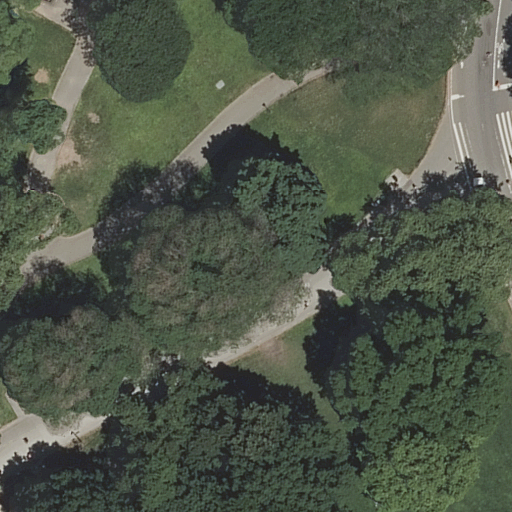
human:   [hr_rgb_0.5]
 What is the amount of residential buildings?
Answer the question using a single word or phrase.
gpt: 1

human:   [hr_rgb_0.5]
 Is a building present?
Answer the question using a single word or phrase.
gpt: yes

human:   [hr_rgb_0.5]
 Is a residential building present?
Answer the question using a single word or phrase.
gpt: yes

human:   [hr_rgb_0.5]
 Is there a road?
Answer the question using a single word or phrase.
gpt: yes

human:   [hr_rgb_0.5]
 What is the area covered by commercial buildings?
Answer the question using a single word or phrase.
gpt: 0m2

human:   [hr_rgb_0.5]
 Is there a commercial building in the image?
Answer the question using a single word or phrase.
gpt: no

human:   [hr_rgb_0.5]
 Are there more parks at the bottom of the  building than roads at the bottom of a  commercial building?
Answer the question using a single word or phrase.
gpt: no

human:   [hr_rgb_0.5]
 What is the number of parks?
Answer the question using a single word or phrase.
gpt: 1

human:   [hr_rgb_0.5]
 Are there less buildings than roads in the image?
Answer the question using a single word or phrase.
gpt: yes

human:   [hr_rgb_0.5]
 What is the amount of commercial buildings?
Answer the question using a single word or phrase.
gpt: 0

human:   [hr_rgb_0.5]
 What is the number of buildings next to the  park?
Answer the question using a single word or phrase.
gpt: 1

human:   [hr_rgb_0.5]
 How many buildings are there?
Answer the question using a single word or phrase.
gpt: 1

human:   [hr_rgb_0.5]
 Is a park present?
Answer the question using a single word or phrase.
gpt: yes

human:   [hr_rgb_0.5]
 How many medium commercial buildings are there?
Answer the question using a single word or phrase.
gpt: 0

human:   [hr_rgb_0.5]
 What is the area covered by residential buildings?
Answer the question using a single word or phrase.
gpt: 12m2

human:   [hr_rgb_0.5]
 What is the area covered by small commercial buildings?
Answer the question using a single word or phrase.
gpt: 0m2

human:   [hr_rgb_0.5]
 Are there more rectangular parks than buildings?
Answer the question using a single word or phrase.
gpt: no

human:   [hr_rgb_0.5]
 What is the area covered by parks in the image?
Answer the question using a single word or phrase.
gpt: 222m2

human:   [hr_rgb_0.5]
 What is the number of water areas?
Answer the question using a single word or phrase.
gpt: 0

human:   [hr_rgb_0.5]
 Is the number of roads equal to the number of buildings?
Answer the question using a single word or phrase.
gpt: no

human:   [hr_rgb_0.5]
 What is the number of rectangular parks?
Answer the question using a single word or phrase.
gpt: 1

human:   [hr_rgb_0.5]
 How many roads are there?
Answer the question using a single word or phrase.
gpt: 6

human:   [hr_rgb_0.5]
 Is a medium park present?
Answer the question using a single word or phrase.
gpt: yes

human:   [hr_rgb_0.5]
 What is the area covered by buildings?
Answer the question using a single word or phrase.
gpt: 12m2

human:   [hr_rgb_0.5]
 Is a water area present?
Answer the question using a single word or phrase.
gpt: no

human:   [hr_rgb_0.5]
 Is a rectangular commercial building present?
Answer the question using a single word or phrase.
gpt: no

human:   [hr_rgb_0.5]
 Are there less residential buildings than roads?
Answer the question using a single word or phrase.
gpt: yes

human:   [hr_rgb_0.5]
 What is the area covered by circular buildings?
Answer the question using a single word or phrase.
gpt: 0m2

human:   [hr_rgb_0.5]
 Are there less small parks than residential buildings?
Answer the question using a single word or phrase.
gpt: yes

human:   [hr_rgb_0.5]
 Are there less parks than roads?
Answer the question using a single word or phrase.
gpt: yes

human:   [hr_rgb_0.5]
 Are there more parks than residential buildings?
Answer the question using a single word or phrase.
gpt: no

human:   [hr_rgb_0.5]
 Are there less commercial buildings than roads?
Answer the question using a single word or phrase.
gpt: yes

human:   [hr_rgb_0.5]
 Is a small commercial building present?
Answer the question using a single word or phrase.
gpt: no

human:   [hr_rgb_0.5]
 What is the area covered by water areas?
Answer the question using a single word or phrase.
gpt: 0m2

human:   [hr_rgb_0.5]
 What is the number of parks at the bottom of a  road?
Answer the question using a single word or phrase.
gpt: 0

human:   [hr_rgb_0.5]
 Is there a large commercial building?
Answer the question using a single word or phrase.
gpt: no

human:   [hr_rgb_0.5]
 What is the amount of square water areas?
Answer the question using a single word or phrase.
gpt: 0

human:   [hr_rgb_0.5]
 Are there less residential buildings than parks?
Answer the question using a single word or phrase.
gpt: no

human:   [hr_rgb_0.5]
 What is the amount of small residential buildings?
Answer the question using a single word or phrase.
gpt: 1

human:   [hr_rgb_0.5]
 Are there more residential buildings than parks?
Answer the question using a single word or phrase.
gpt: no

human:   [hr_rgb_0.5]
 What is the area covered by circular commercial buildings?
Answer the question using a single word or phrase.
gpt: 0m2

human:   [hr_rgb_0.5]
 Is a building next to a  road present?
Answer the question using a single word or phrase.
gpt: yes

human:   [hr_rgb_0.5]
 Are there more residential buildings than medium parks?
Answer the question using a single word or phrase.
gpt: no

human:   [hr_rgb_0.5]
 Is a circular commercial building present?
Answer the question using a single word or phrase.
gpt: no

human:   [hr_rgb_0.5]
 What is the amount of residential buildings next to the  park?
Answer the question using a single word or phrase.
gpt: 1

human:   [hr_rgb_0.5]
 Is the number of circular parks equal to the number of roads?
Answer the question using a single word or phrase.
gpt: no

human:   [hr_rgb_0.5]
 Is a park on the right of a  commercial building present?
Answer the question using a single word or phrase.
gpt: no

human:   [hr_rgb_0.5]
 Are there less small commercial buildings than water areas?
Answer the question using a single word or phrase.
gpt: no

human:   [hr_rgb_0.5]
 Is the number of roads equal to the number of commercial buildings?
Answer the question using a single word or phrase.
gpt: no

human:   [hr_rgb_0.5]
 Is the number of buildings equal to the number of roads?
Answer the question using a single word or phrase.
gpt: no

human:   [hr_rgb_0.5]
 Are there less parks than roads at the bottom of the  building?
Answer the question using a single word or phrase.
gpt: yes

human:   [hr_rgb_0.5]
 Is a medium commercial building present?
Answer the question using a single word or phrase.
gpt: no

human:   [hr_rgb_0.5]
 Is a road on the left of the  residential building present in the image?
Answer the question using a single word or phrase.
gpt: no

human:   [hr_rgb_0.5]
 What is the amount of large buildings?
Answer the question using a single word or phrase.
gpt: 0

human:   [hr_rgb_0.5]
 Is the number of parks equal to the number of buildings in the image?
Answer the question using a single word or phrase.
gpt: yes

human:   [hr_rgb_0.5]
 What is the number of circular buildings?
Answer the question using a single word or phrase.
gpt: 0

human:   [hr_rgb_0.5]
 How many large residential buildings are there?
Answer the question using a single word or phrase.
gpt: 0

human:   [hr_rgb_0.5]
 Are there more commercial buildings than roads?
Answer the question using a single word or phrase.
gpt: no

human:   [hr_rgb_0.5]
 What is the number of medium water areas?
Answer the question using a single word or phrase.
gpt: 0

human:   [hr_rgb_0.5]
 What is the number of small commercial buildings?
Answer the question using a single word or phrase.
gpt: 0

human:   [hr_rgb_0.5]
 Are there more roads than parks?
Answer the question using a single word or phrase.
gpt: yes

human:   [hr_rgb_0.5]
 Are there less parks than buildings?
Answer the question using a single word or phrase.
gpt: no

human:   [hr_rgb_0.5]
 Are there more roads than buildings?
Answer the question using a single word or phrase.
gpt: yes

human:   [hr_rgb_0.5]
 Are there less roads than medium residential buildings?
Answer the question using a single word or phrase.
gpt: no